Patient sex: M
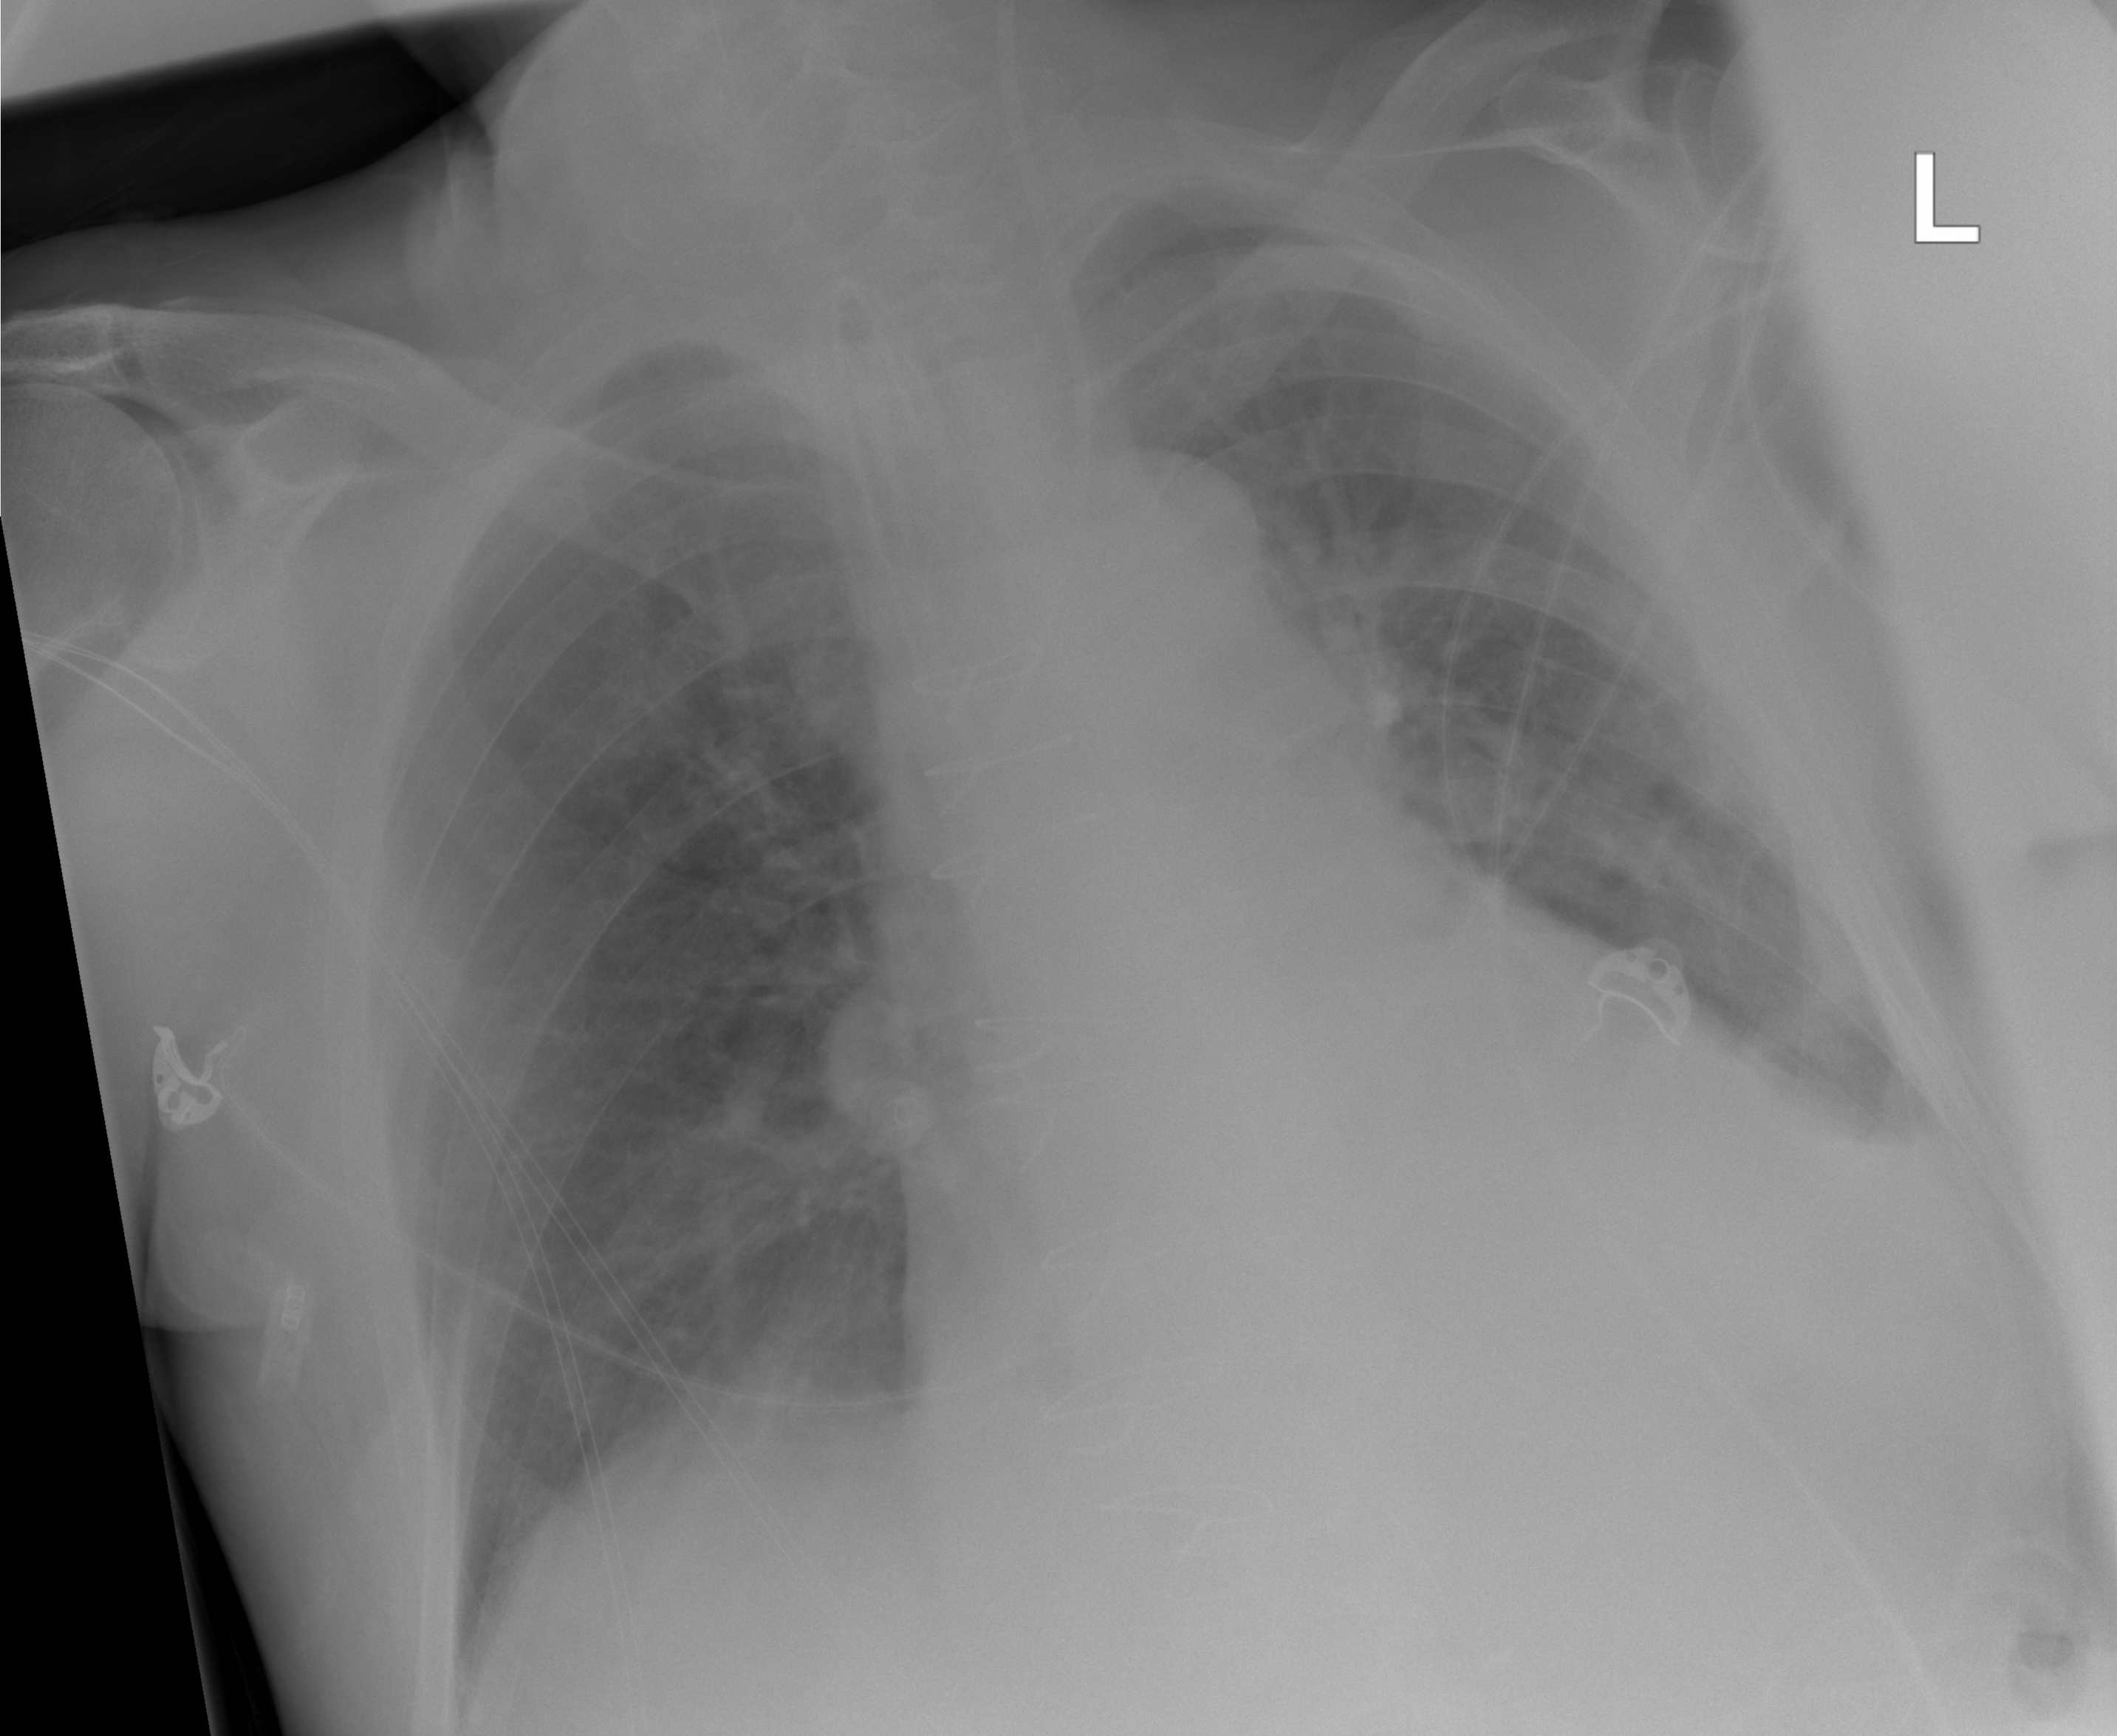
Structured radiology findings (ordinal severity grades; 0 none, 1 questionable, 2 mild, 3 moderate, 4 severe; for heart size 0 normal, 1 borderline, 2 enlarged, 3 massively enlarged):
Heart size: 2
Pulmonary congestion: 0
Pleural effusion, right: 0
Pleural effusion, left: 2
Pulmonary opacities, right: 0
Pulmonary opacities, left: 2
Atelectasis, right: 2
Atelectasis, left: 2